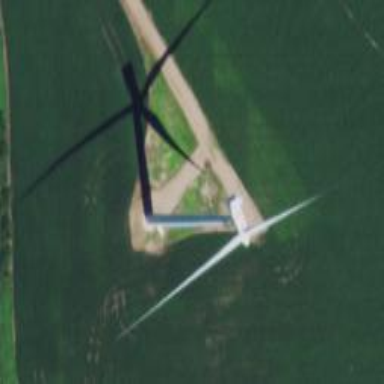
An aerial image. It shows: Wind generator with horizontal axis. The generator is wind turbine.